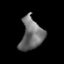
Tissue: prostate
Cell type: T cells
Senescence score: 0.3534
Nuclear area (px): 706
Mean DAPI intensity: 110.731